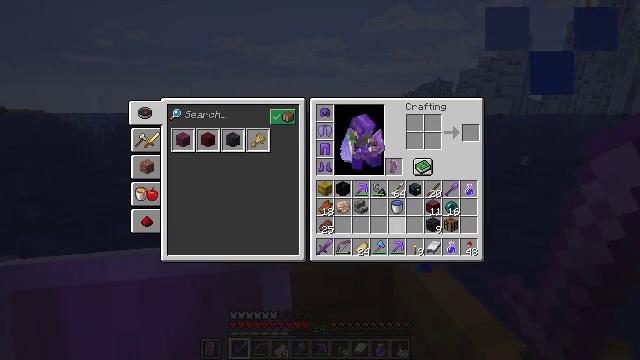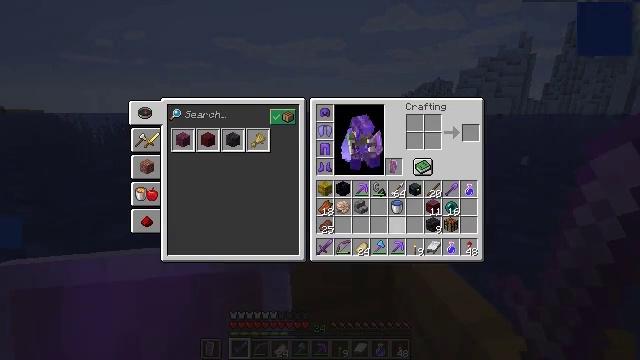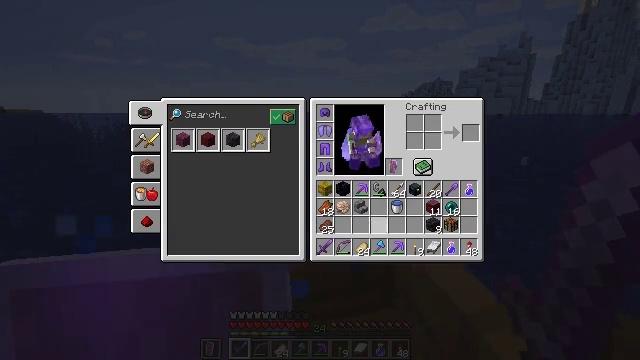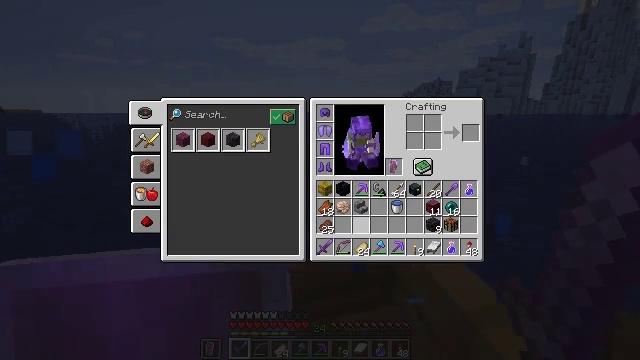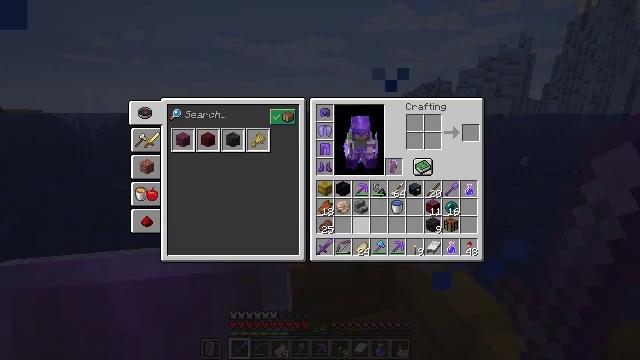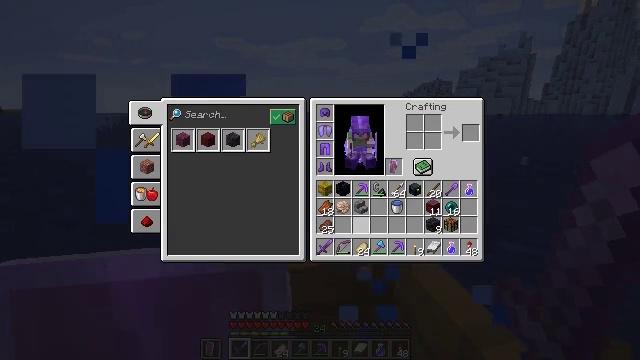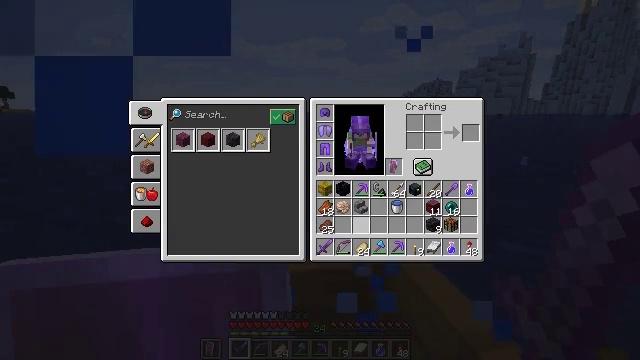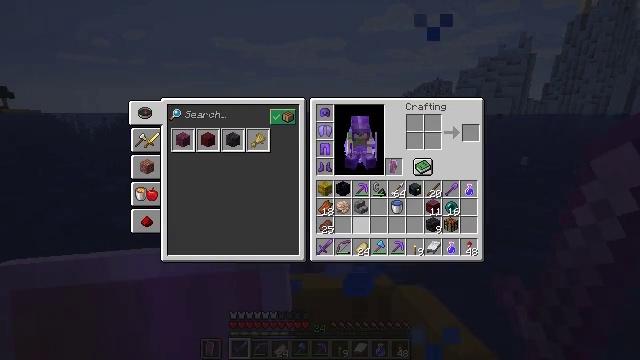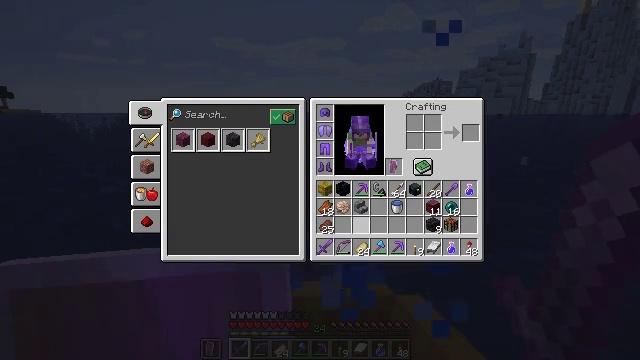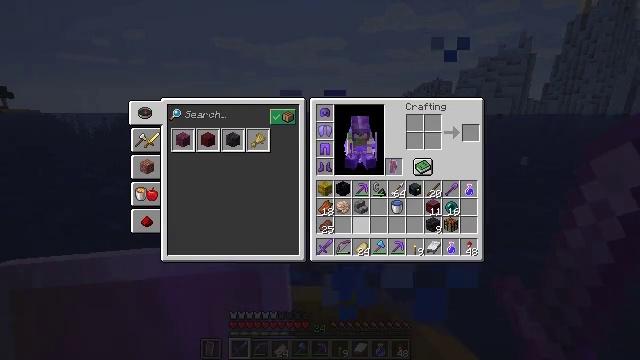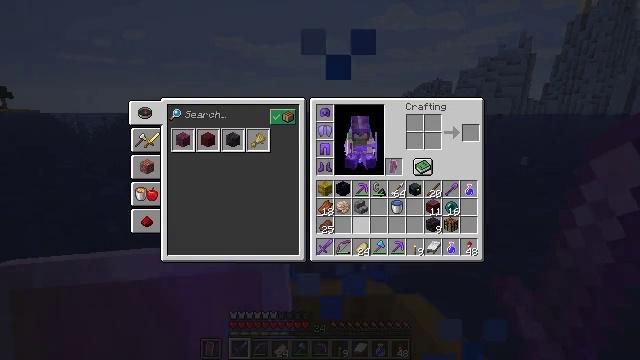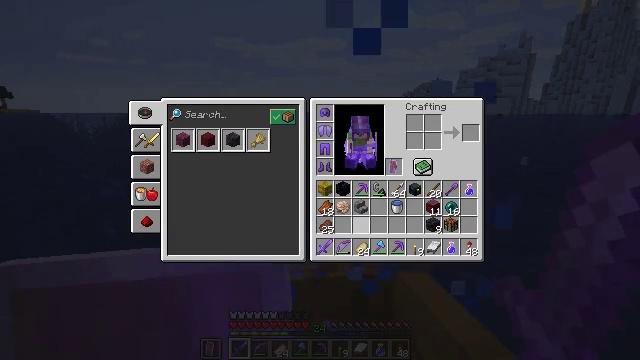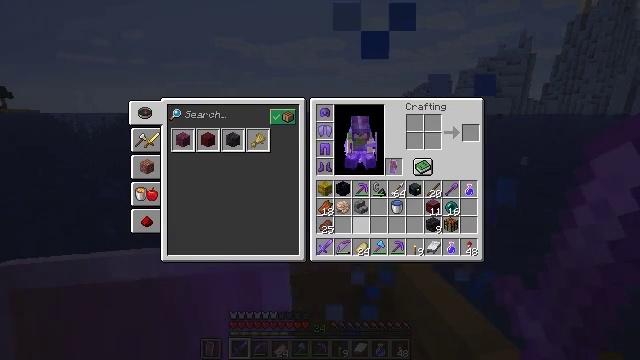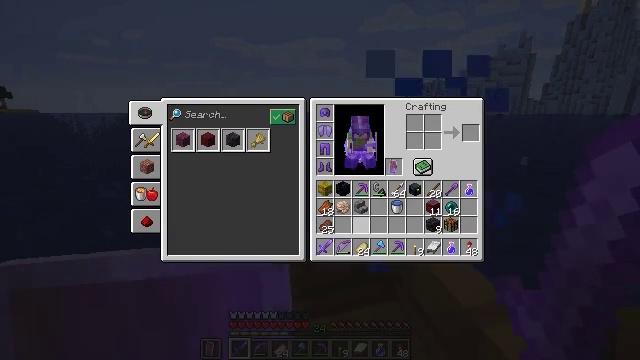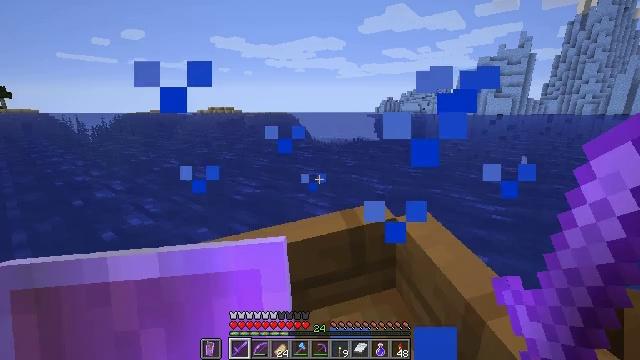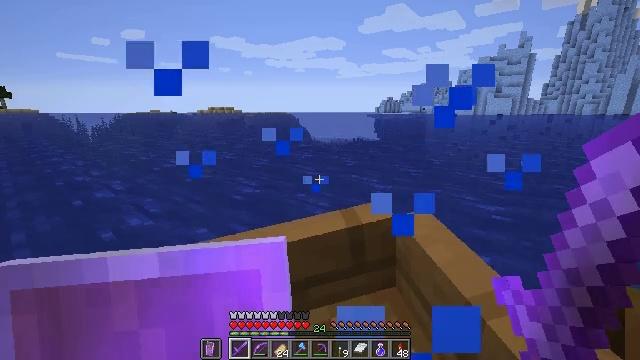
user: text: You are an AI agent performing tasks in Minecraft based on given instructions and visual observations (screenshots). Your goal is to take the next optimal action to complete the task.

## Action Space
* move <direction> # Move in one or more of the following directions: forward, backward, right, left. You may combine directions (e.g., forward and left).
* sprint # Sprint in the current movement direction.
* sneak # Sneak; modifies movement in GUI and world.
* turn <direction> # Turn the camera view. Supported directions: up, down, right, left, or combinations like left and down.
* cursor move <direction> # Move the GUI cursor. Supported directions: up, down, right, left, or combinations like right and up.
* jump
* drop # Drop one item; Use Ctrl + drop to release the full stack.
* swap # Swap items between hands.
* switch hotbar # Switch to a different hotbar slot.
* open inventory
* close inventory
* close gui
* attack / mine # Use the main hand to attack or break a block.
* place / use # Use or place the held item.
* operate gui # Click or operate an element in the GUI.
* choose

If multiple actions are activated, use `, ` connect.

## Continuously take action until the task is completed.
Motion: motion action
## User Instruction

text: Drop stone brick stairs.
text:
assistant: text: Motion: turn left
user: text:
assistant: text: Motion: turn left
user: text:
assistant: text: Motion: turn left
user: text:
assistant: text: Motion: no_op
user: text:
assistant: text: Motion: no_op
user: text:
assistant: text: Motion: no_op
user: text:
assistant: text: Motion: no_op
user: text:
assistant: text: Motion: no_op
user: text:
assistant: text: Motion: no_op
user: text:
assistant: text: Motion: no_op
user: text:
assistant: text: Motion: no_op
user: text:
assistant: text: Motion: no_op
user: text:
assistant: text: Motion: no_op
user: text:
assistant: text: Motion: no_op
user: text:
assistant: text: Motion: no_op
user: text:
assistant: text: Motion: no_op
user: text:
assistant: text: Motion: no_op
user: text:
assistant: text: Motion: no_op
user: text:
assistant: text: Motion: move forward
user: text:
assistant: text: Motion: move forward
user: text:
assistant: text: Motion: move forward
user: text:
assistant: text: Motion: move forward
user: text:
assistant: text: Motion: move forward
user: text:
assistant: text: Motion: move forward
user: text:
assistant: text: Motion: move forward
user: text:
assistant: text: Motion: move forward
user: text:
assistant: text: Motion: move forward
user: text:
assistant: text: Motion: move forward
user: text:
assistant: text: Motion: move forward
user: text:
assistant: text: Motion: move forward